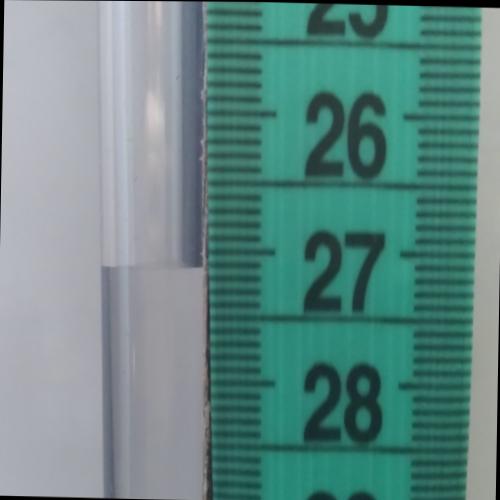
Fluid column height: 27.1 cm